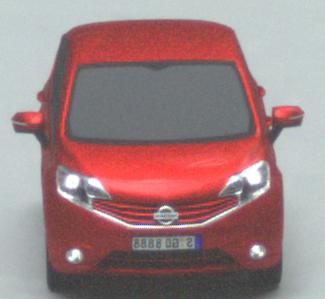
Make: Nissan
Model: Note 1.2
Detailed model: Note (E12) (10/13 - 12/16)
Model produced from: 2013/10
Model produced until: 2015/09
Doors: 5
Color: red
Road condition: dry road
Daytime: midday
Contrast: medium contrast